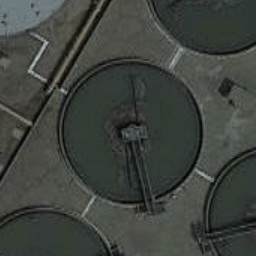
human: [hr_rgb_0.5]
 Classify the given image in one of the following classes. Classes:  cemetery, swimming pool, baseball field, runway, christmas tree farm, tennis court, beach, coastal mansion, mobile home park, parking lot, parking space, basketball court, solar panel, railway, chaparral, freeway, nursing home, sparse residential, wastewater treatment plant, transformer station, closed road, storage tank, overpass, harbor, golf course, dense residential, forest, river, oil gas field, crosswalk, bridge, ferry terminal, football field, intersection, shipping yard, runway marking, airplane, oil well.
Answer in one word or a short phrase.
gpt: wastewater treatment plant